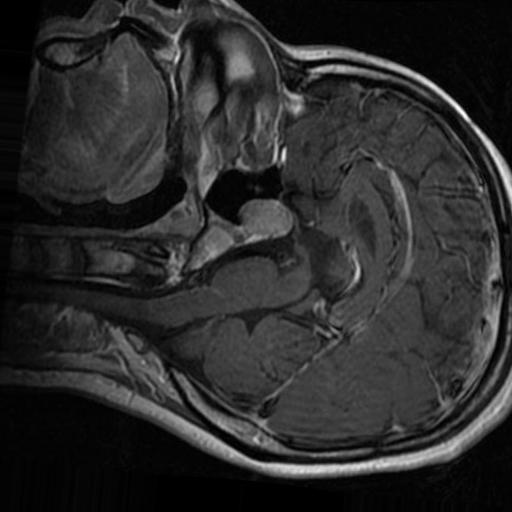
Label: brain_tumor